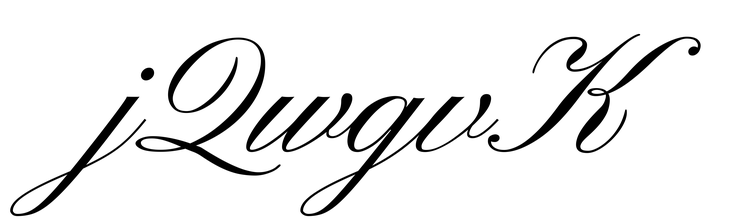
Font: PinyonScript-Regular